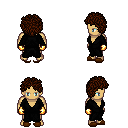
a pixel art fantasy rpg character, male body template, human, tanned skin, gray robe, teal pants, brown curly afro hairstyle, gold gloves, brown slippers, four views (front, back, left, right), 2x2 character sprite sheet, small pixel art, hard edges, no anti-aliasing